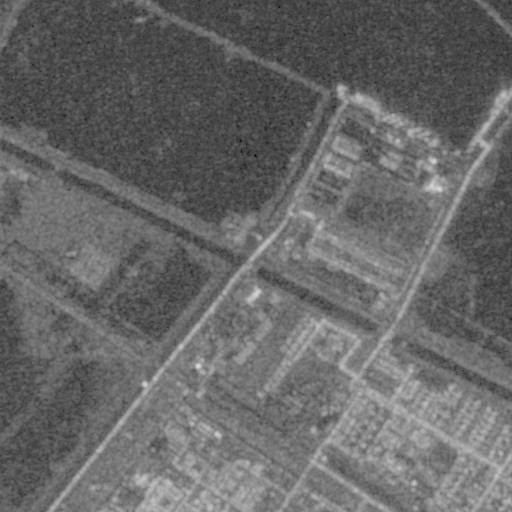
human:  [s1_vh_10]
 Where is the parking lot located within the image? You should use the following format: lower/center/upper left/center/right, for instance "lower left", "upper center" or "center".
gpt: The parking lot is located in the lower center of the image.
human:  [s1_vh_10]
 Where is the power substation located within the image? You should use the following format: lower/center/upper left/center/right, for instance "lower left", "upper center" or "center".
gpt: The power substation is located in the lower left of the image.
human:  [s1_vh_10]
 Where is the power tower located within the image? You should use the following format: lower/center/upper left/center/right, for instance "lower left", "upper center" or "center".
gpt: The power tower is located in the lower left of the image.
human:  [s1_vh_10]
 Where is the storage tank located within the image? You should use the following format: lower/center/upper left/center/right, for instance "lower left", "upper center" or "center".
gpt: The storage tank is located in the lower center of the image.
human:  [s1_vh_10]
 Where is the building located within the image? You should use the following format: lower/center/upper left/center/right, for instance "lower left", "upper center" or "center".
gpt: There is no building in the image.

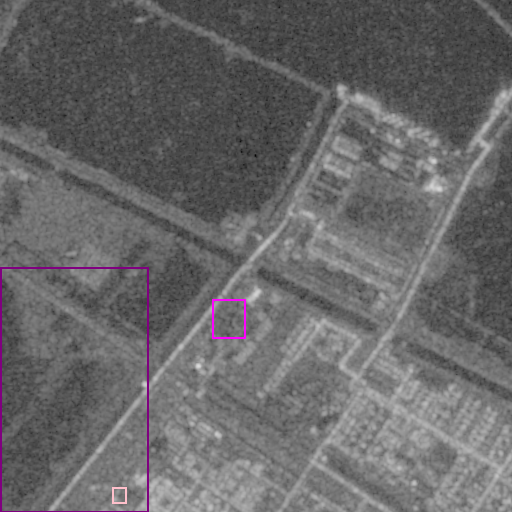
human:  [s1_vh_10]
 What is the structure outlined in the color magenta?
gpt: The structure outlined in magenta is a parking lot.
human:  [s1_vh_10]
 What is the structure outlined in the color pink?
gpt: The structure outlined in pink is a power substation.
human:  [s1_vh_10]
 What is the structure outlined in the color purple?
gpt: The structure outlined in purple is a quarry.
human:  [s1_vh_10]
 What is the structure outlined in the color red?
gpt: There is no red outline.